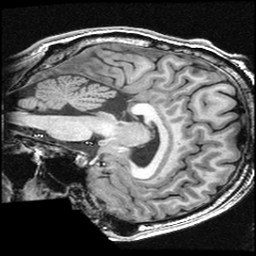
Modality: T1w
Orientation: sagittal
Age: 24
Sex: male